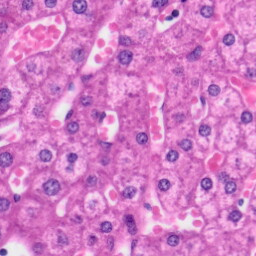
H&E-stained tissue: Liver